Question: I'm learning to use Tablayout,but I found that the Tablayout can not slide normal.The tab slides with my gesture.The question is that
When I stop gesture, it will stop immediately, and does not automatically slide to the next tab.

the layout:
'''
<android.support.design.widget.TabLayout
android:id="@+id/tablayout"
android:layout_width="match_parent"
android:layout_height="wrap_content"/>
'''
The code:
'''
SimpleFragmentPagerAdapter adapter = new SimpleFragmentPagerAdapter
(getSupportFragmentManager(), this);
viewPager.setAdapter(adapter);
tabLayout.setupWithViewPager(viewPager);
tabLayout.setTabMode(TabLayout.MODE_FIXED);
'''
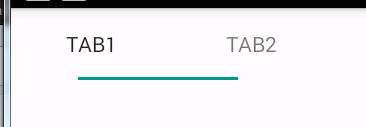
Answer: When I had this happen to me, it was because either 1) My adapter didn't properly create a fragment for that page, or 2) The fragment didn't properly create a view for the page.
Use a tool like Android Device Monitor to check the view on the viewpager and see if it is there as you expect, and that it is not zero width.